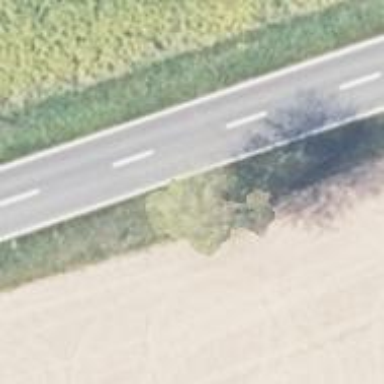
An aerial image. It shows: Deciduous tree with broadleaved leaves.